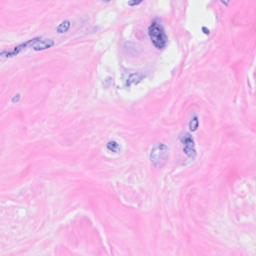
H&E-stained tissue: Breast